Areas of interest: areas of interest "Transportation stations"
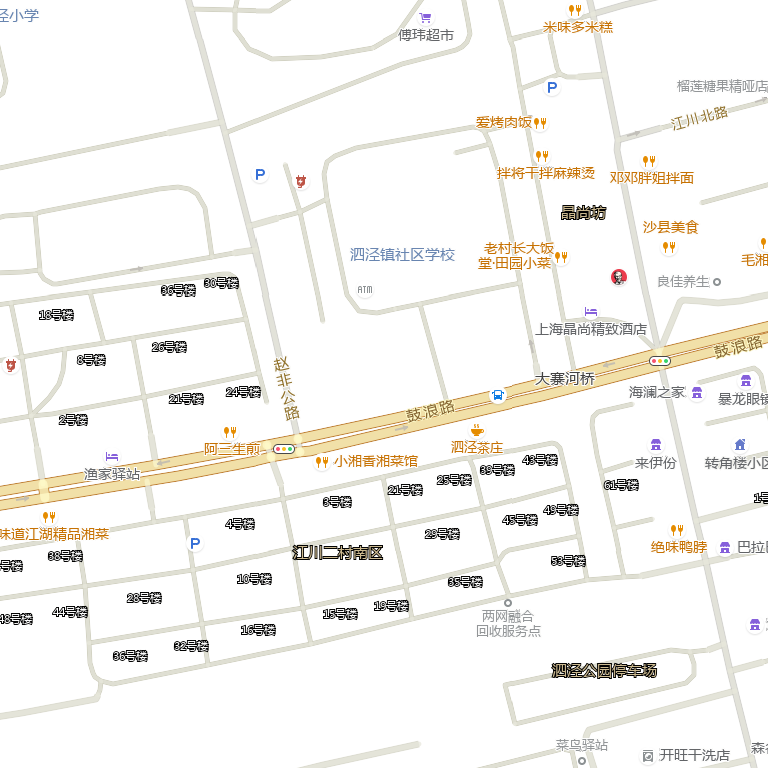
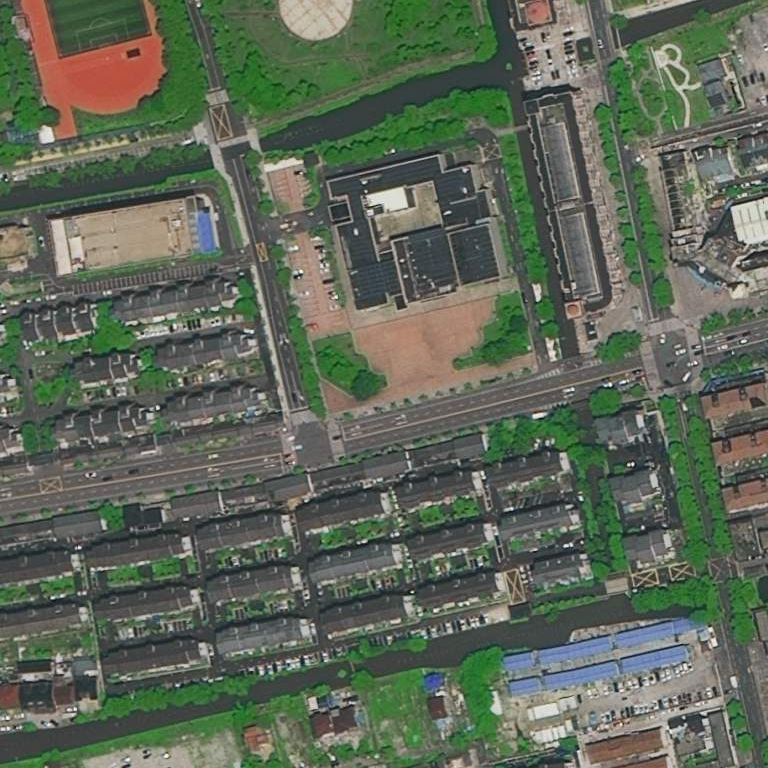